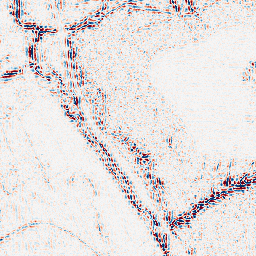
Category: wavelet
Decomposition family: wavelet_dwt
Decomposition parameters: wavelet: db4
level: 2
Upsampling method: sinc_blackman
Upsampling parameters: scale: 2
kernel_size: 16
Upsampling scale: 2